Question: Below is the code to insert value into mysql database, using datagridview.
But the selectcommand is working.It is not happening since i get error stating "Column 'username' cannot be null ".
This error does not pop up if i use ms access database.
Can anyone help me on this. is there any other method to do so.
---
'''
private void button1_Click(object sender, EventArgs e)
{ //Even using functions we can easily update the datagridview
//Select_function();
try
{ //The container which displays the details.
dataGridView1.Visible = true;
//The binding object which binds the datagridview with backend.
BindingSource bs = new BindingSource();
//The datatable through which data is exported to datagridview
table = new DataTable();
bs.DataSource = table;
this.dataGridView1.DataSource = bs;
MySqlConnection conn = new MySqlConnection(db);
conn.Open();
string s = "select *from user";
cmd = new MySqlCommand(s, conn);
da = new MySqlDataAdapter();
da.SelectCommand = new MySqlCommand(s, conn);
//There is issue in below sytax of insert command.
MySqlCommand insertcommand = new MySqlCommand("insert into user(username,password) values(@username ,@password)", conn);
insertcommand.Parameters.Add("username",MySqlDbType.VarChar,50,"username");
insertcommand.Parameters.Add("password", MySqlDbType.VarChar, 50, "password");
da.InsertCommand = insertcommand;
//Demonstrates update command
MySqlCommand updatecommand = new MySqlCommand("update user set username=@username,password=@password where (username=@username)", conn);
updatecommand.Parameters.Add("@username", MySqlDbType.VarChar, 50, "username");
updatecommand.Parameters.Add("@password", MySqlDbType.VarChar, 50, "password");
da.UpdateCommand = updatecommand;
//Demonstration of delete Command
MySqlCommand deletecommand = new MySqlCommand("delete from user where username=@username", conn);
deletecommand.Parameters.Add("@username", MySqlDbType.VarChar, 50, "username");
da.DeleteCommand = deletecommand;
da.Fill(table);
conn.Close();
}
catch (Exception err) { MessageBox.Show(err.Message); }
}
private void button2_Click(object sender, EventArgs e)
{ da.Update(table);
}
'''
---

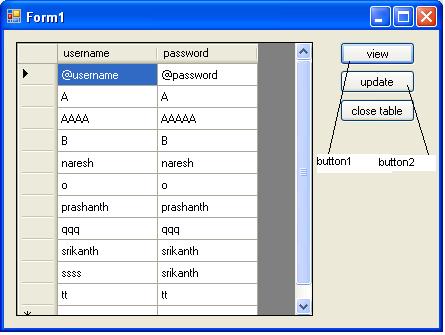
Answer: I am rather unsure, but doesn't mysql use numbered parameters with a "?"-synatx or named parameters with a ":"-syntax instead of (mssql) at-syntax ?
Something like :
'''
MySqlCommand insertcommand = new MySqlCommand("insert into user(username,password) values(?, ?)", conn);
insertcommand.Parameters.Add(1, MySqlDbType.VarChar,50,"username");
insertcommand.Parameters.Add(2, MySqlDbType.VarChar, 50, "password");
'''
or
'''
MySqlCommand insertcommand = new MySqlCommand("insert into user(username,password) values(:username, :pass)", conn);
insertcommand.Parameters.Add(":username", MySqlDbType.VarChar,50,"username");
insertcommand.Parameters.Add(":pass", MySqlDbType.VarChar, 50, "password");
'''